Aerial crown-view tile of a tropical tree (Barro Colorado Island, Panama), acquired 20240813:
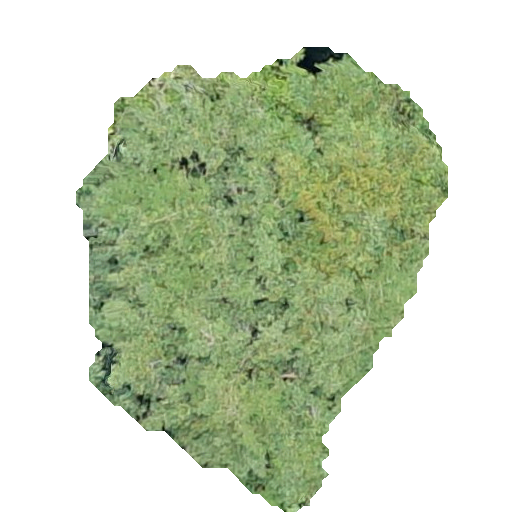
Species: Chrysophyllum cainito
GBIF accepted scientific name: Chrysophyllum cainito
Crown area: 177.516 m²